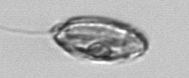
Label: Katodinium_or_Torodinium